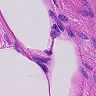
Metastatic tissue present: no